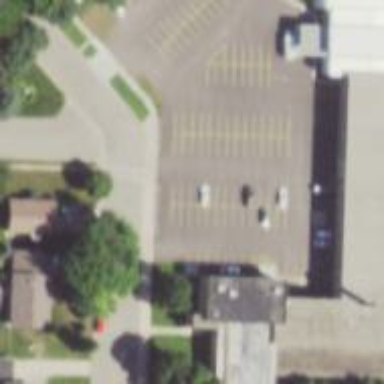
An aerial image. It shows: School building.